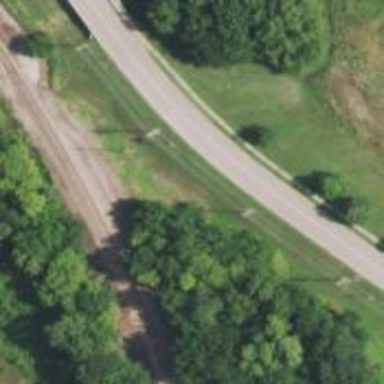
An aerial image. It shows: Power pole.